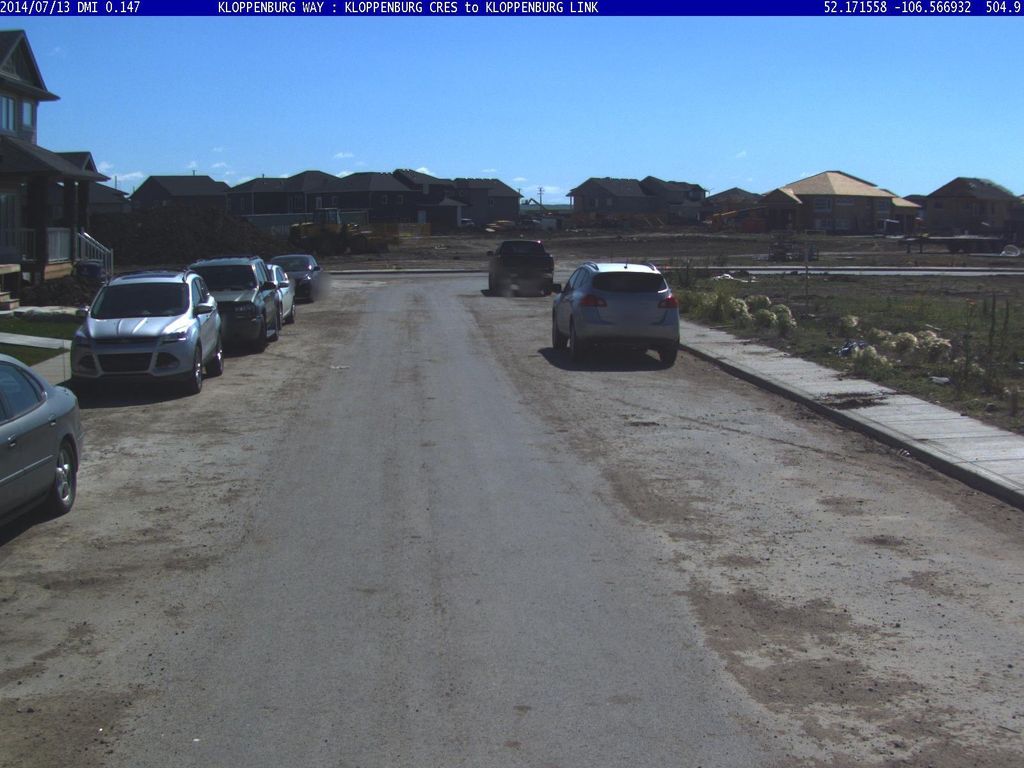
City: saskatoon